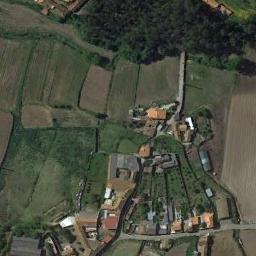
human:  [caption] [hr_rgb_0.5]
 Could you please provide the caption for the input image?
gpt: Many irregularly shaped brown and green mixed farm fields with several paths and many buildings .

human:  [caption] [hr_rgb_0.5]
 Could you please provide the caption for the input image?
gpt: The bare and green terrace is next to some houses and trees .

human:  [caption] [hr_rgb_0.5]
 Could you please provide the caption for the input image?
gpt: There are two houses with orange roofs by the terraces .

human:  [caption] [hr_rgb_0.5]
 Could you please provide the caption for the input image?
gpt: There are many buildings of different colors on the terrace .

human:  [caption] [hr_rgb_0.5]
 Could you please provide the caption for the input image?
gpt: There are some buildings beside the green terraces .